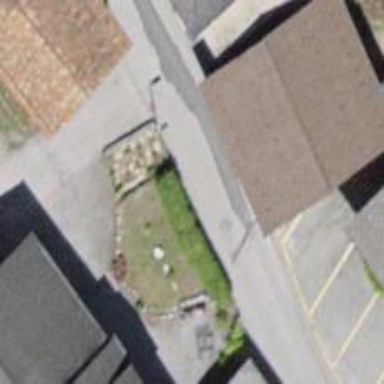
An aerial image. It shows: Alleyway designated as service road.